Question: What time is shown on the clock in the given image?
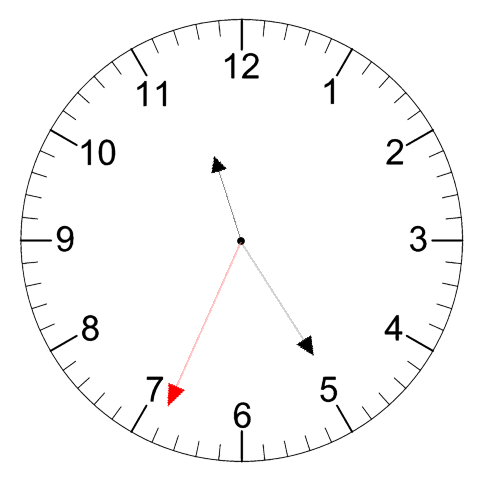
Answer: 11:24:34